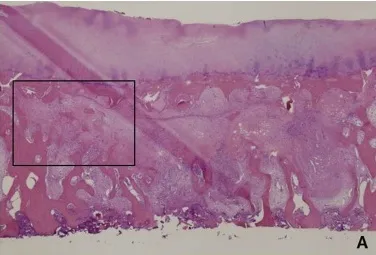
(A) Photomicrograph of the resected medial condyle demonstrating a compression fracture of the medial femoral condyle with intact overlying articular cartilage. (Hematoxylin and eosin stain, A; x40.
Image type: pathology (h&e)